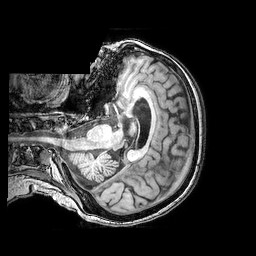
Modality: T1w
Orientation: axial
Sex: female
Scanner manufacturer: philips
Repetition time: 0.008146 s
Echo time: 0.00373 s